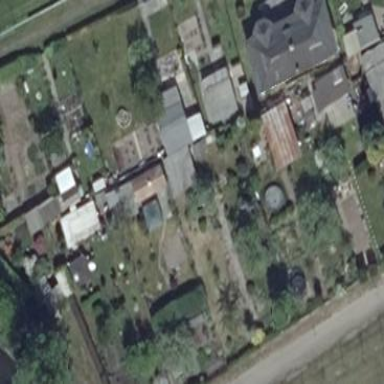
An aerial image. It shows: Chain link fence surrounding allotments.